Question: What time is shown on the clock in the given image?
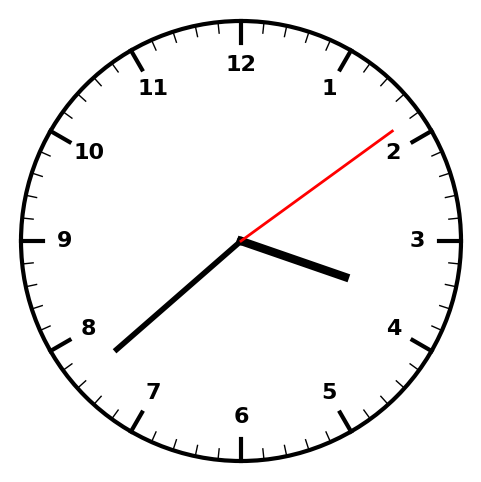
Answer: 03:38:09